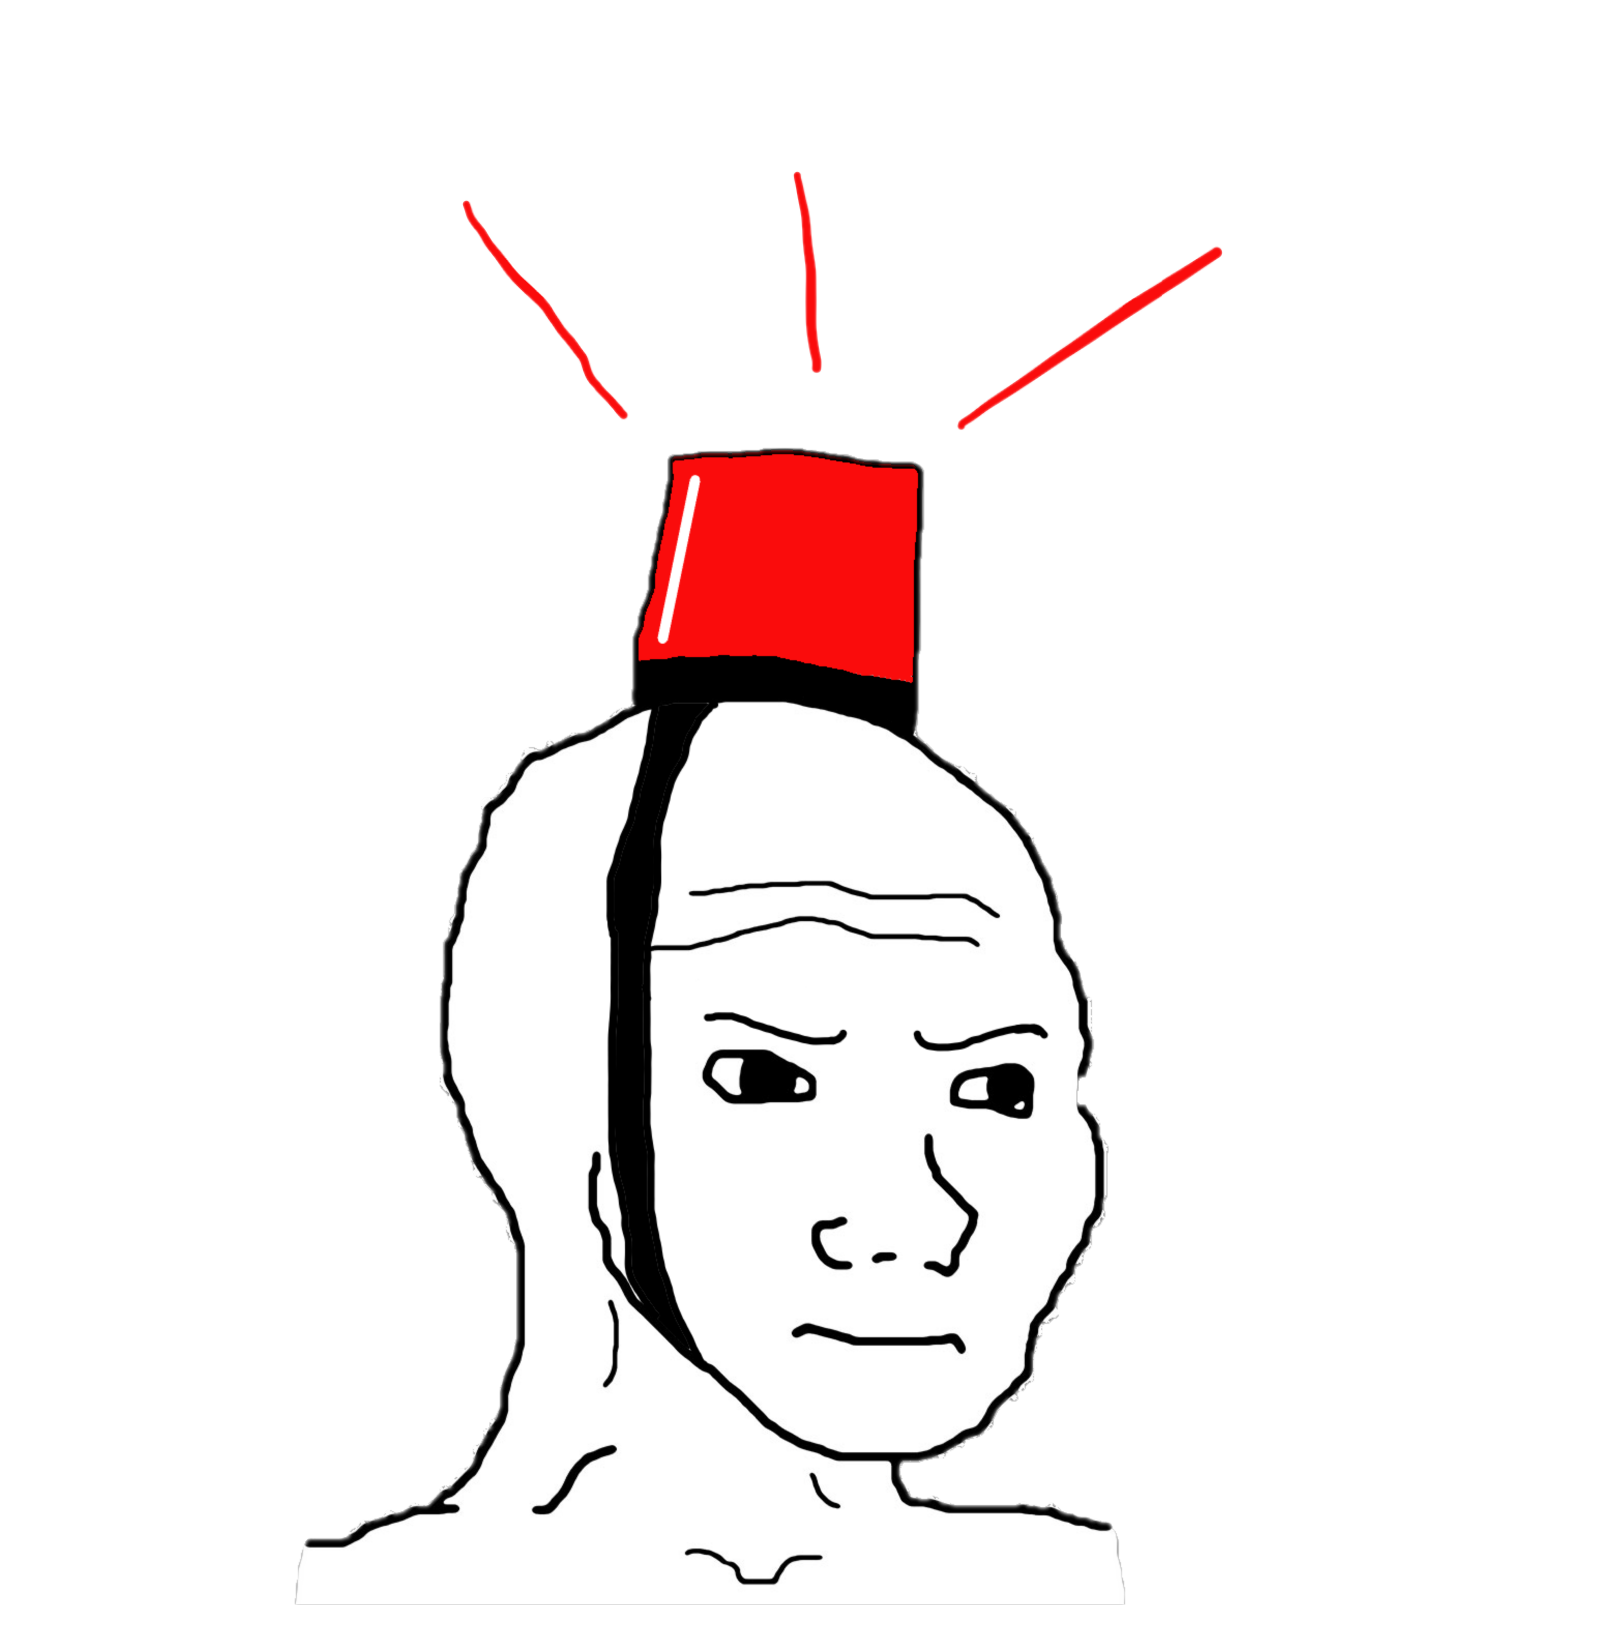
Label: 5_Objakt